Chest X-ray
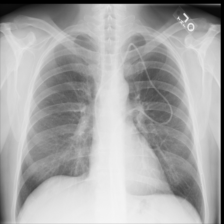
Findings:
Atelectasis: negative
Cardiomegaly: negative
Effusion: negative
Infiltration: negative
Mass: negative
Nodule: negative
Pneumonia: negative
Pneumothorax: negative
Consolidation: negative
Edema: negative
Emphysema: negative
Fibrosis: negative
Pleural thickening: negative
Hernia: negative